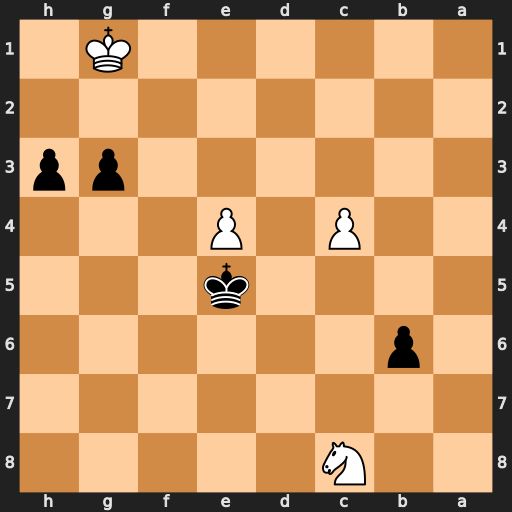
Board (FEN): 2N5/8/1p6/4k3/2P1P3/6pp/8/6K1
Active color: b
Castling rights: -
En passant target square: -
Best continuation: Kxe4 Nxb6 Kf3 Nd5 h2+ Kh1 g2+ Kxh2 Kf2